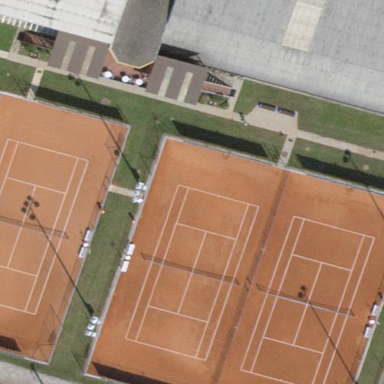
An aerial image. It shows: Tennis court on the leisure land pitch.